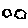
Label: cloud